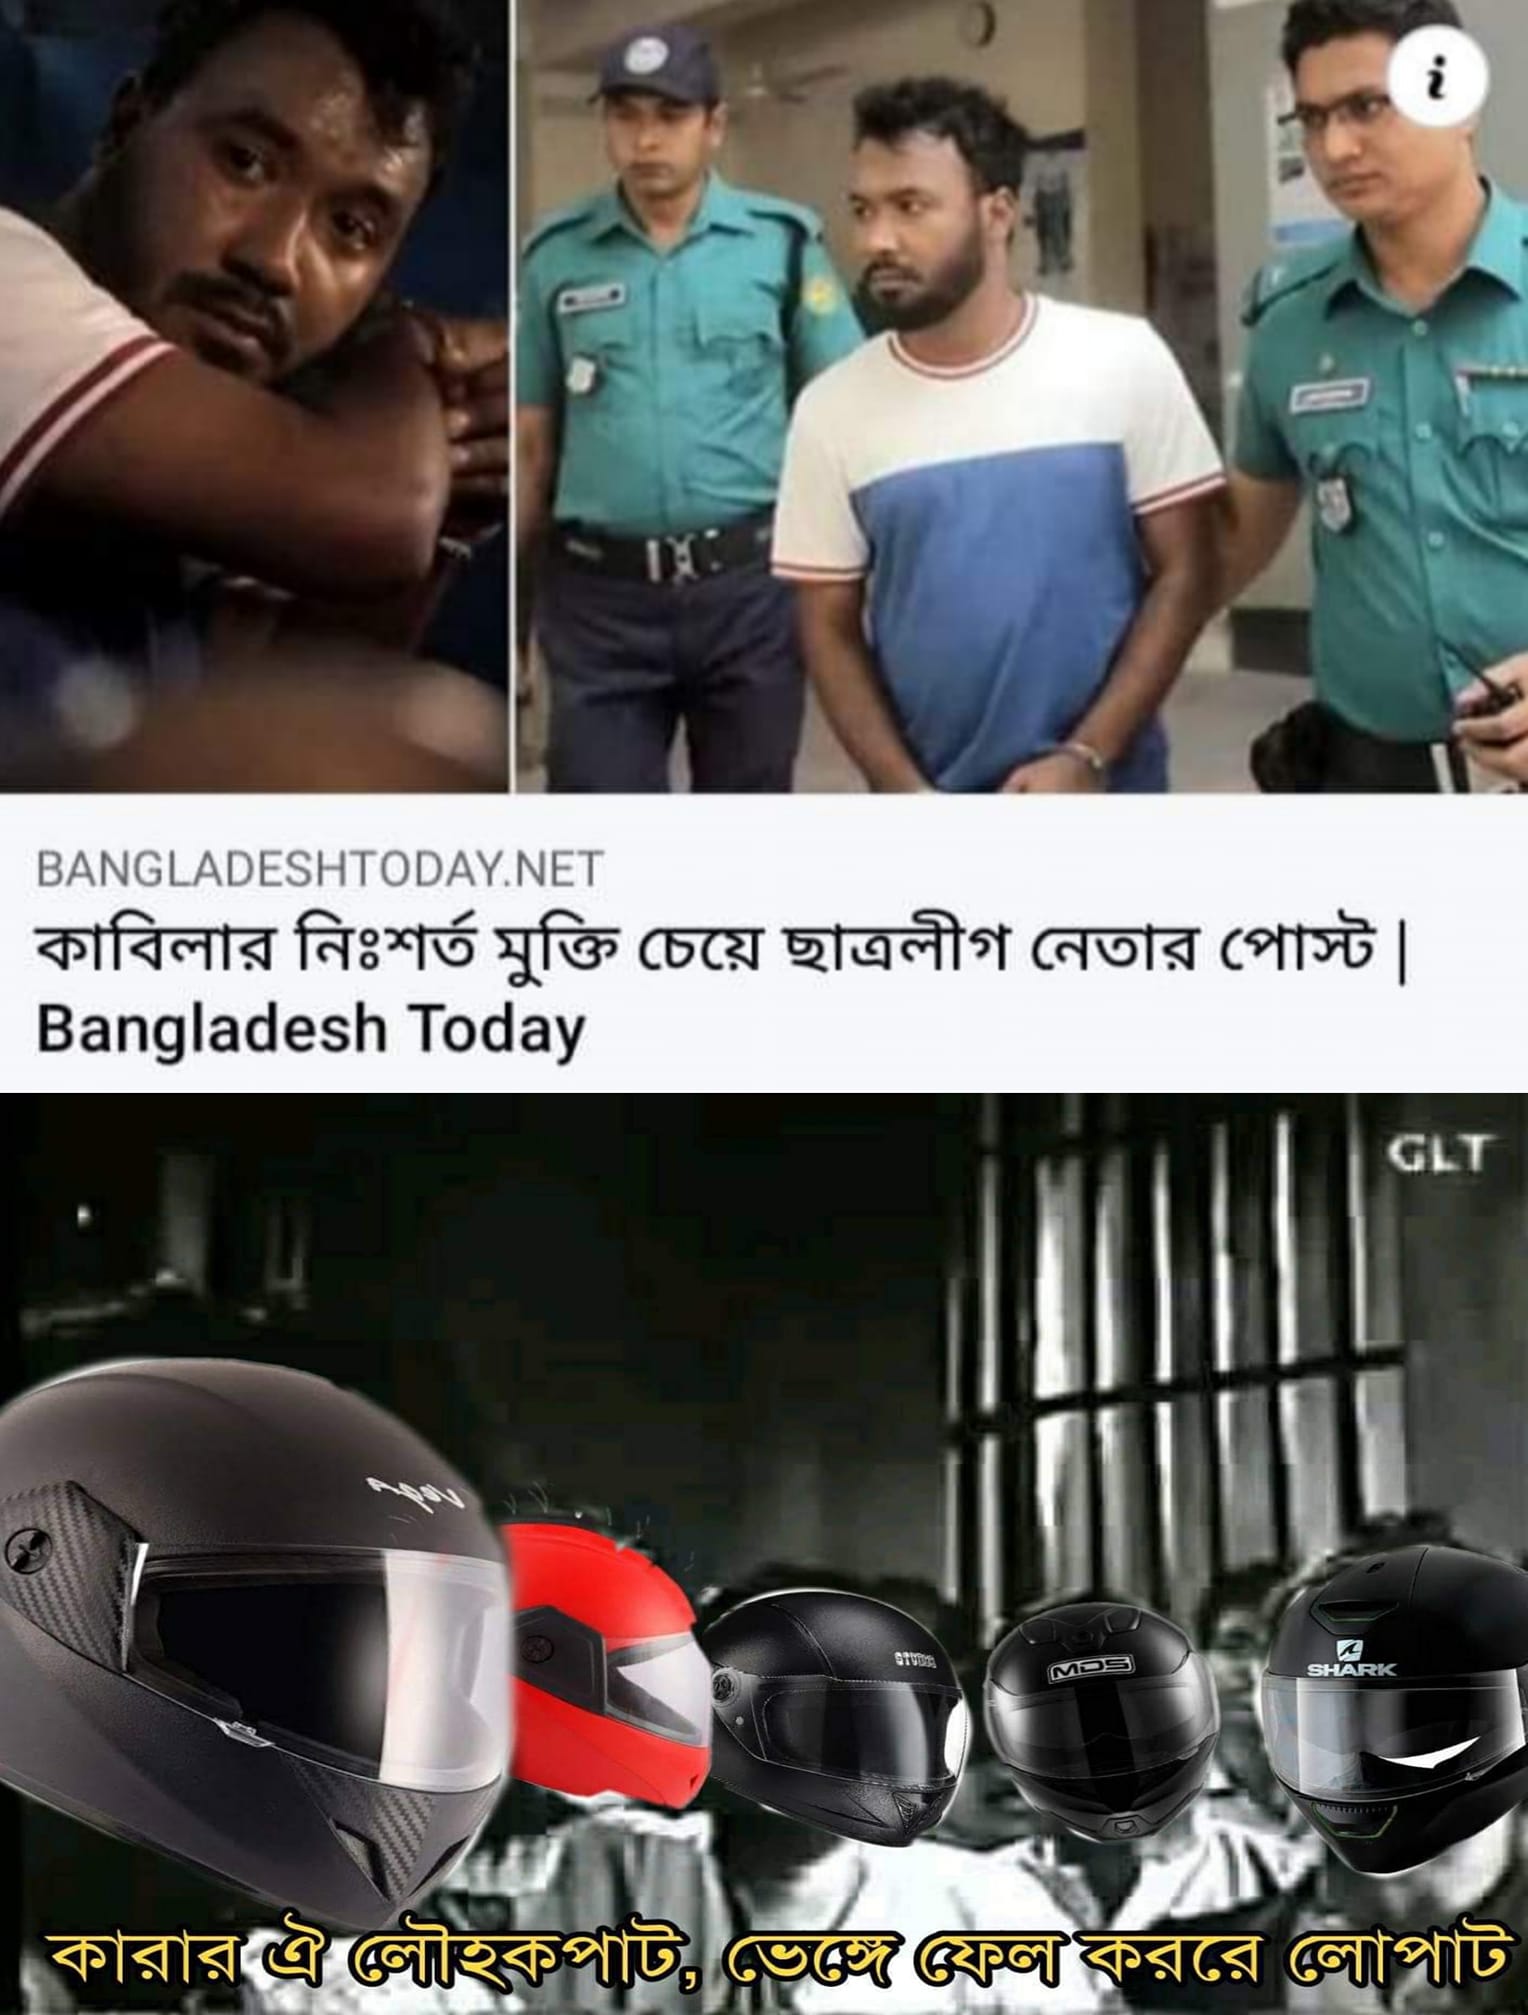
Caption: BANGLADESHTODAY.NET    কাবিলার নিঃশর্ত মুক্তি চেয়ে ছাত্রলীগ নেতার পোস্ট ।  Bangaldesh Today  কারার ঐ লৌহকপাট , ভেঙ্গে ফেল কররে লোপাট
Label: hate